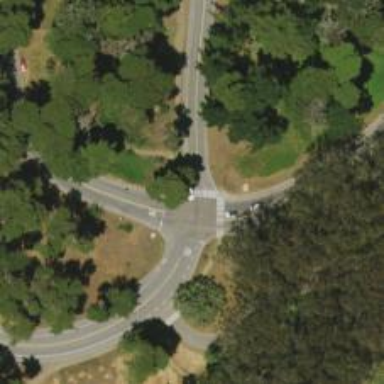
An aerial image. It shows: Marked crossing on the road.